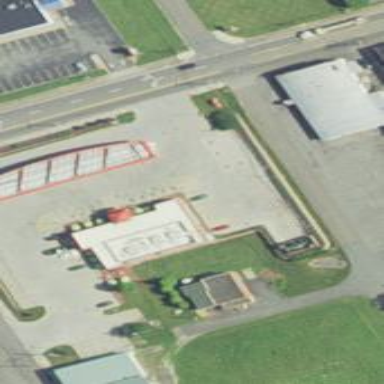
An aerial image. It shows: Convenience shop.